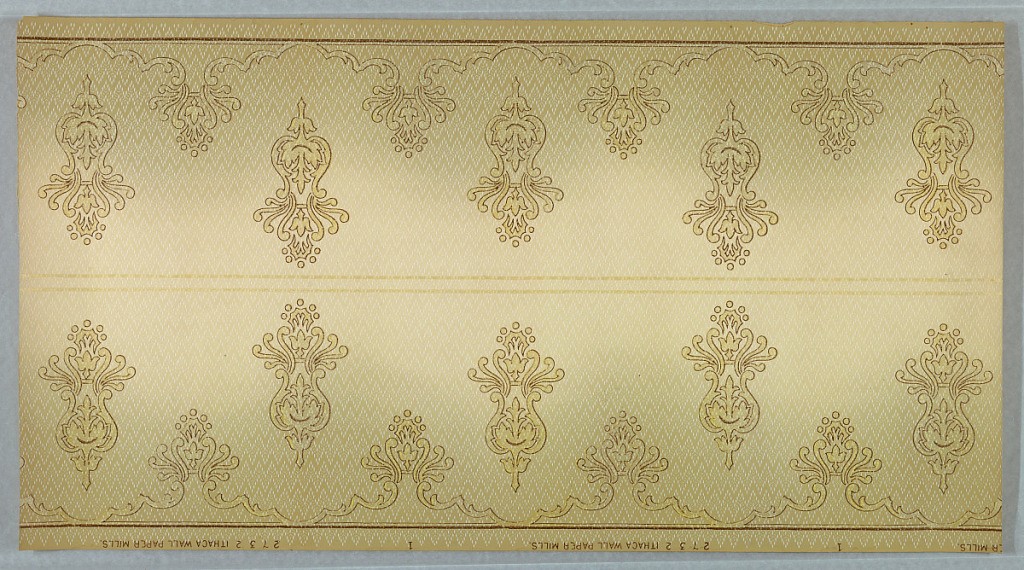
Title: Frieze
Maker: Ithaca Wall-Paper Mills, Ithaca Wall-Paper Mills, inc. 1900-1907
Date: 1905–1915
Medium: Machine-printed paper, liquid mica
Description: Printed two across, mica frieze with stylized foliate designs reflected over a horizontal, double-line divide and printed atop a chevron background formed by white dots. Thin brown lines and a scalloped foliate pattern create the top and bottom borders. Pattern machine-printed in whites and browns on a tan ground.